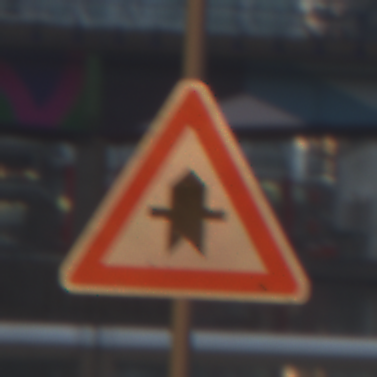
Verkehrszeichen: Vorfahrt
Umgebung: Outdoor, Urban
Tageszeit: MorningAfternoon
Wetter: PartlyCloudy
Licht: Natural
Jahreszeit: NotSpecified
Kontrast: LowContrast